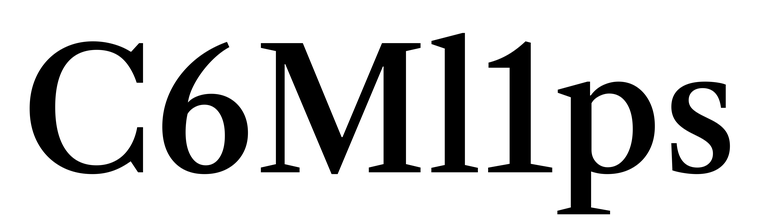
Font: LibreCaslonText_Medium